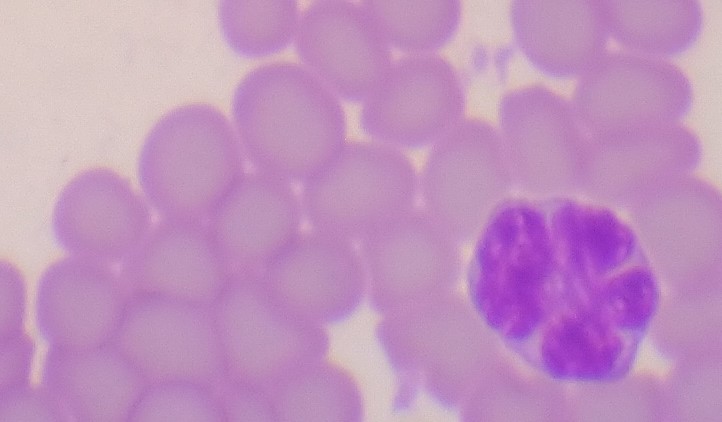
White blood cell type: Neutrophil